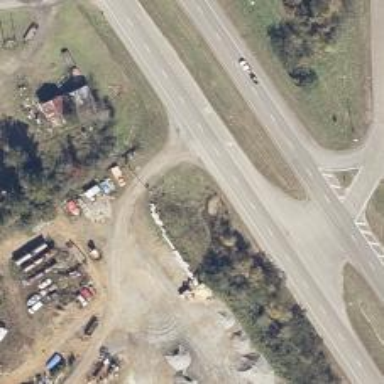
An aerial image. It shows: Primary highway with asphalt surface. It is dual carriageway.